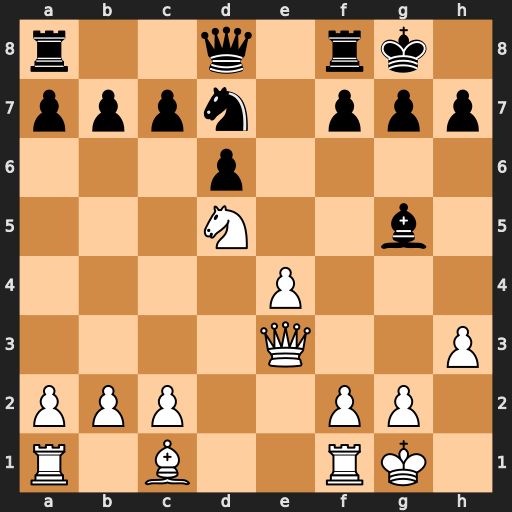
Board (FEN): r2q1rk1/pppn1ppp/3p4/3N2b1/4P3/4Q2P/PPP2PP1/R1B2RK1
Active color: w
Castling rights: -
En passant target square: -
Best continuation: Qxg5 Qxg5 Bxg5